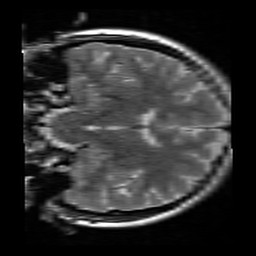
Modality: T2w
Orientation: coronal
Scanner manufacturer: siemens
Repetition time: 3.9 s
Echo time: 0.076 s